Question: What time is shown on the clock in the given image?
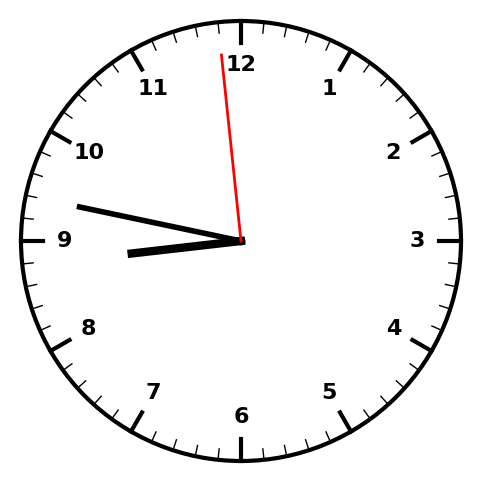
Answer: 08:46:59